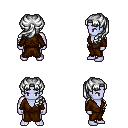
a pixel art fantasy rpg character, male body template, dark elf, purple skin, brown robe, white pants, white princess hairstyle, four views (front, back, left, right), 2x2 character sprite sheet, small pixel art, hard edges, no anti-aliasing